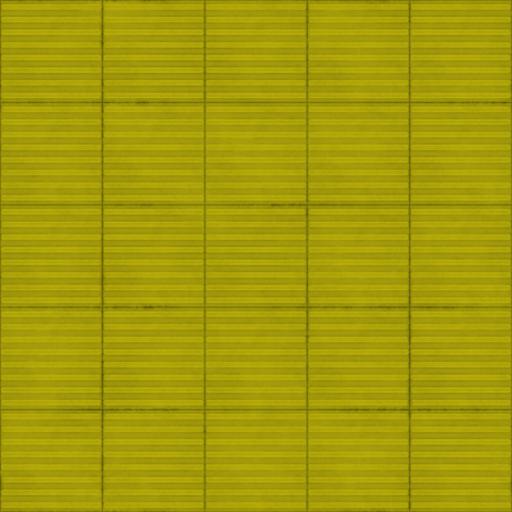
Tags: blind pavement paving platform tactile train yellow